Question: I've got my custom collection property which is working great when it is a direct member of my component.
But I want to move the collection property to a TPersistent propery within my component. And now comes the problem, it doesn't work: double clicking on the collection property in the object inspector normally opens the collection editor, but it does not anymore.
Fist of all - what should I pass to the contructor of the TPersistent property?
'''
TMyCollection = class(TCollection)
constructor Create(AOwner: TComponent); // TMyCollection constuctor
...
'''
I can't pass Self, so should I pass my persistent owner?
'''
constructor TMyPersistent.Create(AOwner: TComponent);
begin
inherited Create;
fOwner := AOwner;
fMyCollection := TMyCollection.Create(AOwner); // hmmm... doesn't make sense
end;
'''
I think I'm missing something. If more code is needed just please comment this post.

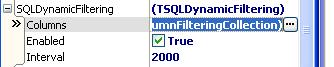
Answer: A TCollection's constructor does not need a TComponent, but a TCollectionItemClass.
Your collection now being a member of a TPersistent property instead of being a direct member of the component makes no difference for the constructor.
---
### Update
What does differ is the ownership, but then at the TPersistent level, which should be managed by a correct implementation of <URL>:
> GetOwner returns the owner of an object. GetOwner is used by the GetNamePath method to find the owner of a persistent object. GetNamePath and GetOwner are introduced in TPersistent so descendants such as collections can appear in the Object Inspector.
You have to tell the IDE that your TCollection property is owned by the TPersistent property, which in turn is owned by the component.
<URL> has several errors regarding this implementation:
- - -
This is how it should look like:
'''
unit MyComponent;
interface
uses
Classes, SysUtils;
type
TMyCollectionItem = class(TCollectionItem)
private
FStringProp: String;
protected
function GetDisplayName: String; override;
public
procedure Assign(Source: TPersistent); override;
published
property StringProp: String read FStringProp write FStringProp;
end;
TMyCollection = class(TCollection)
private
FOwner: TPersistent;
function GetItem(Index: Integer): TMyCollectionItem;
procedure SetItem(Index: Integer; Value: TMyCollectionItem);
protected
function GetOwner: TPersistent; override;
public
constructor Create(AOwner: TPersistent);
function Add: TMyCollectionItem;
function Insert(Index: Integer): TMyCollectionItem;
property Items[Index: Integer]: TMyCollectionItem read GetItem
write SetItem;
end;
TMyPersistent = class(TPersistent)
private
FOwner: TPersistent;
FCollectionProp: TMyCollection;
procedure SetCollectionProp(Value: TMyCollection);
protected
function GetOwner: TPersistent; override;
public
procedure Assign(Source: TPersistent); override;
constructor Create(AOwner: TPersistent);
destructor Destroy; override;
published
property CollectionProp: TMyCollection read FCollectionProp
write SetCollectionProp;
end;
TMyComponent = class(TComponent)
private
FPersistentProp: TMyPersistent;
procedure SetPersistentProp(Value: TMyPersistent);
public
constructor Create(AOwner: TComponent); override;
destructor Destroy; override;
published
property PersistentProp: TMyPersistent read FPersistentProp
write SetPersistentProp;
end;
procedure Register;
implementation
procedure Register;
begin
RegisterComponents('Samples', [TMyComponent]);
end;
{ TMyCollectionItem }
procedure TMyCollectionItem.Assign(Source: TPersistent);
begin
if Source is TMyCollectionItem then
FStringProp := TMyCollectionItem(Source).FStringProp
else
inherited Assign(Source);
end;
function TMyCollectionItem.GetDisplayName: String;
begin
Result := Format('Item %d',[Index]);
end;
{ TMyCollection }
function TMyCollection.Add: TMyCollectionItem;
begin
Result := TMyCollectionItem(inherited Add);
end;
constructor TMyCollection.Create(AOwner: TPersistent);
begin
inherited Create(TMyCollectionItem);
FOwner := AOwner;
end;
function TMyCollection.GetItem(Index: Integer): TMyCollectionItem;
begin
Result := TMyCollectionItem(inherited GetItem(Index));
end;
function TMyCollection.GetOwner: TPersistent;
begin
Result := FOwner;
end;
function TMyCollection.Insert(Index: Integer): TMyCollectionItem;
begin
Result := TMyCollectionItem(inherited Insert(Index));
end;
procedure TMyCollection.SetItem(Index: Integer; Value: TMyCollectionItem);
begin
inherited SetItem(Index, Value);
end;
{ TMyPersistent }
procedure TMyPersistent.Assign(Source: TPersistent);
begin
if Source is TMyPersistent then
CollectionProp := TMyPersistent(Source).FCollectionProp
else
inherited Assign(Source);
end;
constructor TMyPersistent.Create(AOwner: TPersistent);
begin
inherited Create;
FOwner := AOwner;
FCollectionProp := TMyCollection.Create(Self);
end;
destructor TMyPersistent.Destroy;
begin
FCollectionProp.Free;
inherited Destroy;
end;
function TMyPersistent.GetOwner: TPersistent;
begin
Result := FOwner;
end;
procedure TMyPersistent.SetCollectionProp(Value: TMyCollection);
begin
FCollectionProp.Assign(Value);
end;
{ TMyComponent }
constructor TMyComponent.Create(AOwner: TComponent);
begin
inherited Create(AOwner);
FPersistentProp := TMyPersistent.Create(Self);
end;
destructor TMyComponent.Destroy;
begin
FPersistentProp.Free;
inherited Destroy;
end;
procedure TMyComponent.SetPersistentProp(Value: TMyPersistent);
begin
FPersistentProp.Assign(Value);
end;
end.
'''
But may I say that you can also inherit from <URL>, which makes the use and the declaration of TMyCollection much simpler:
'''
TMyCollection = class(TOwnedCollection)
private
function GetItem(Index: Integer): TMyCollectionItem;
procedure SetItem(Index: Integer; Value: TMyCollectionItem);
public
function Add: TMyCollectionItem;
function Insert(Index: Integer): TMyCollectionItem;
property Items[Index: Integer]: TMyCollectionItem read GetItem
write SetItem;
end;
'''